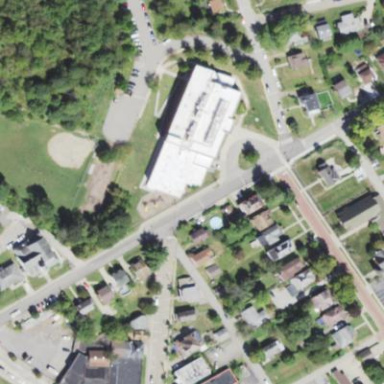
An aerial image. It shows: School building.